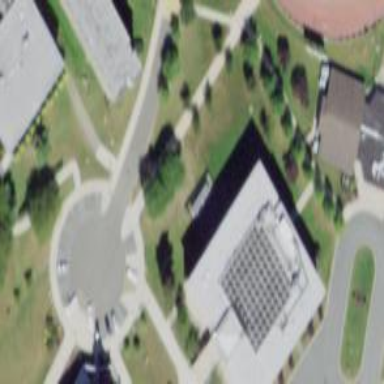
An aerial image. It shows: University building with gallery for tourism.